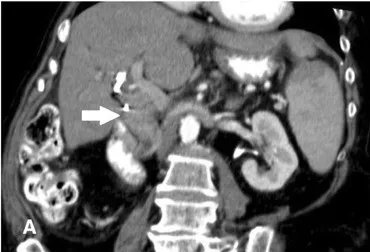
Computed tomographic scan shows the presence of common bile duct-obstructing homogeneous mass (arrows). A; Coronal view.
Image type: radiology (ct)